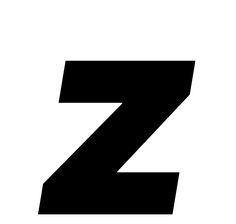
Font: Inter-Italic_Black_Italic